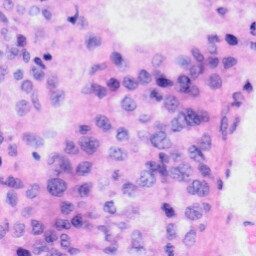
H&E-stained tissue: Liver